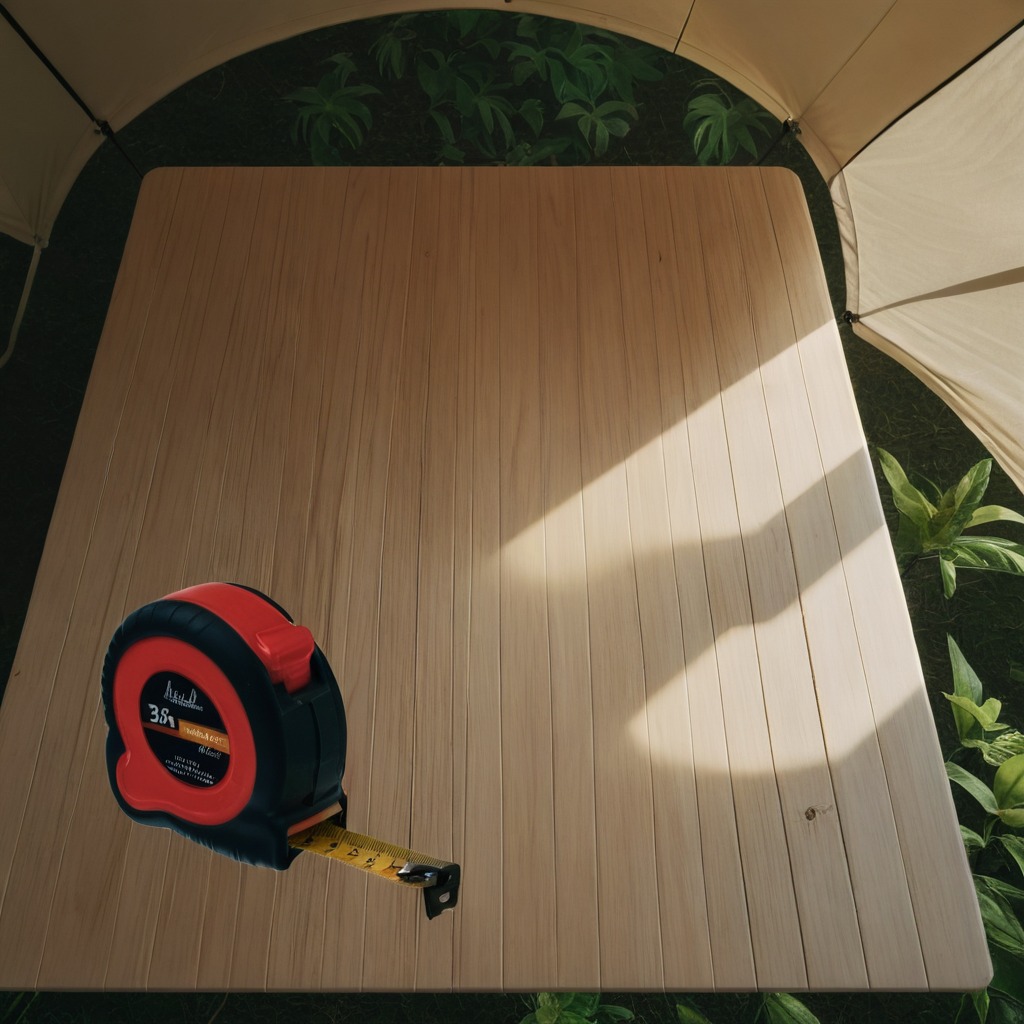
A measuring tape is lying on a wooden table inside a jungle field workshop tent.